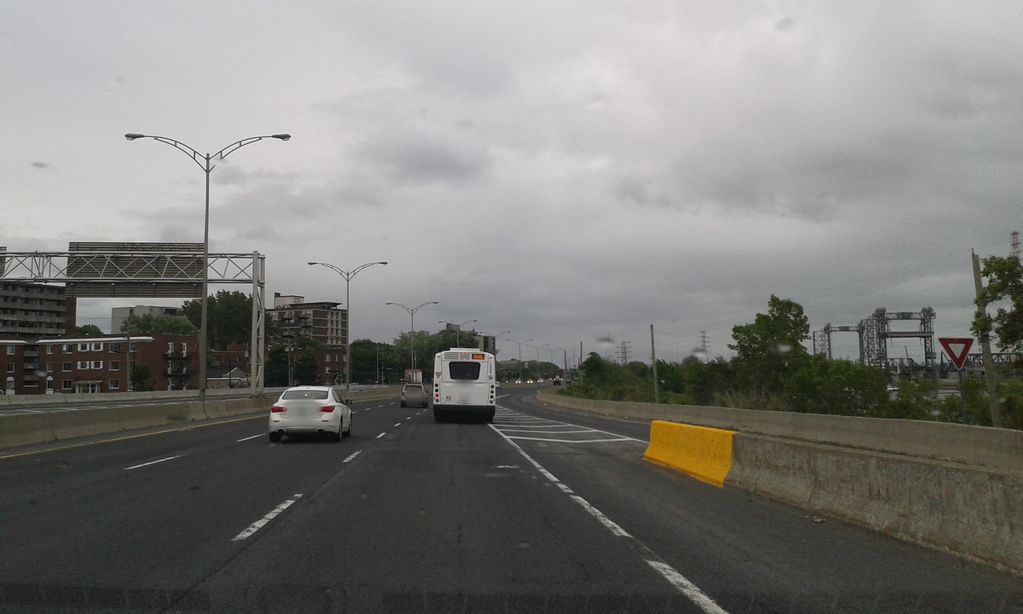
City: montreal